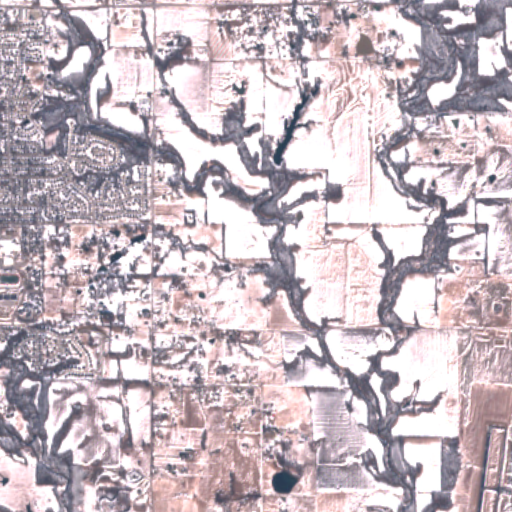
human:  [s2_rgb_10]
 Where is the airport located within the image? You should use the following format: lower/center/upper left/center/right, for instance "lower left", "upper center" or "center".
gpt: The airport is located in the lower right of the image.
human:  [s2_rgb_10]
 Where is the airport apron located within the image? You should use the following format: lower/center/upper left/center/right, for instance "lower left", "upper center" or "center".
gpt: The airport apron is located in the lower right of the image.
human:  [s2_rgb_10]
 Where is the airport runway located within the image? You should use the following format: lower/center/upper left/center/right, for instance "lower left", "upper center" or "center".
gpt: The airport runway is located in the lower right of the image.
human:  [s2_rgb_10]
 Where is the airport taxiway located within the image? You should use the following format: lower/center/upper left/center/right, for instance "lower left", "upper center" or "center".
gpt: The airport taxiway is located in the lower right of the image.
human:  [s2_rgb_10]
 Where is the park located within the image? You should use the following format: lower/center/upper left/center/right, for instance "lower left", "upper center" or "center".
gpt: The park is located in the upper left of the image.
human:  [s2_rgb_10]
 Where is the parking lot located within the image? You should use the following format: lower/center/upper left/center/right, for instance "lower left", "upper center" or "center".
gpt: The parking lot is located in the center left of the image.
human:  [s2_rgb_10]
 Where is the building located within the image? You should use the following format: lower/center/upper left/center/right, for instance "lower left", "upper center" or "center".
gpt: There is no building in the image.